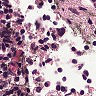
Metastatic tissue present: no